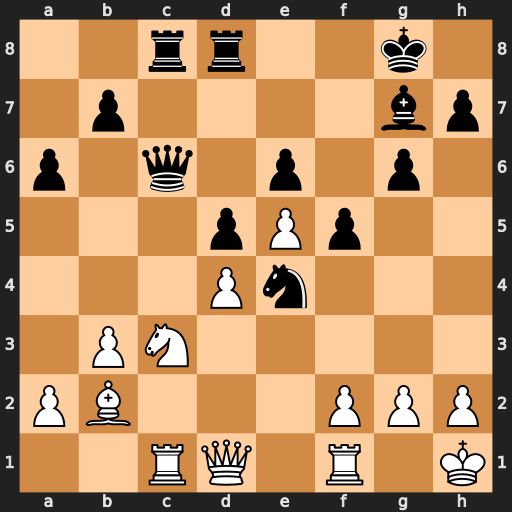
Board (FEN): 2rr2k1/1p4bp/p1q1p1p1/3pPp2/3Pn3/1PN5/PB3PPP/2RQ1R1K
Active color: w
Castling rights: -
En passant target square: f6
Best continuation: Nxe4 fxe4 Rxc6